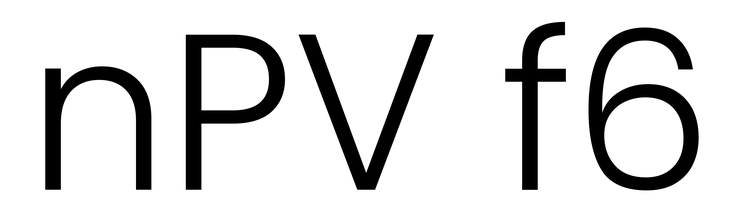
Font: Poppins-Light